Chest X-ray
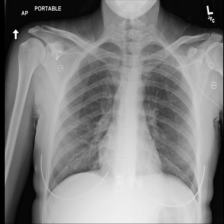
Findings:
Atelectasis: negative
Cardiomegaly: negative
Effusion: negative
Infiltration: negative
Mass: negative
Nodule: negative
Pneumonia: negative
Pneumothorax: negative
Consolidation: negative
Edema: negative
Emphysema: negative
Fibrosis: negative
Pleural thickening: negative
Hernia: negative